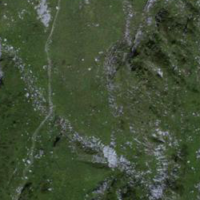
EUNIS habitat code: 23
Species observed at this site:
Saxifraga cuneifolia